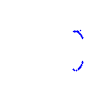
Particle: kaon